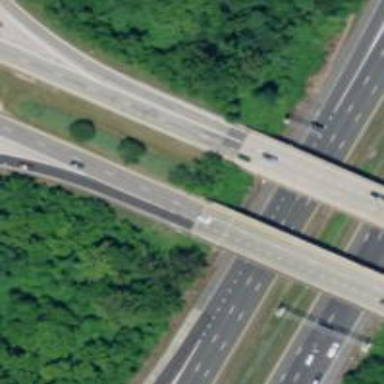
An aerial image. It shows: Motorway junction.